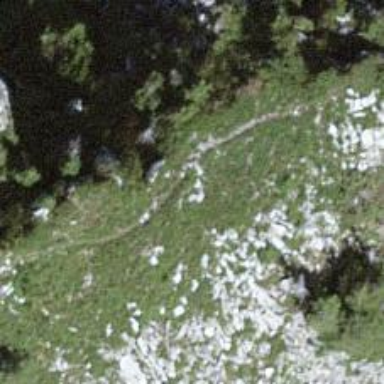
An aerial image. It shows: Ground path.